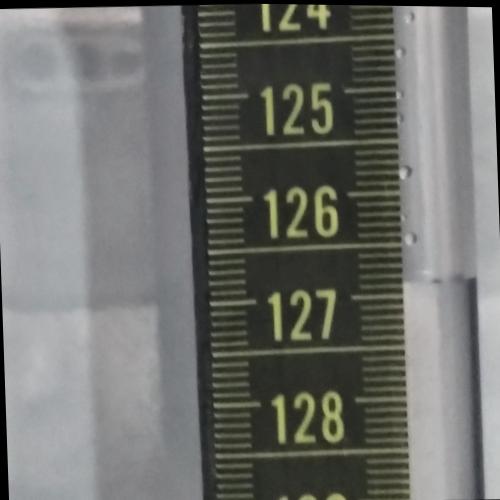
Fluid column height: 126.9 cm